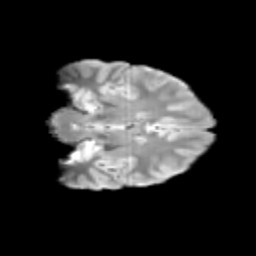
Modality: T2w
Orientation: coronal
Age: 13
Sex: female
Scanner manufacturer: siemens
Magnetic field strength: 3 T
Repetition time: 3.8 s
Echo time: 0.07 s